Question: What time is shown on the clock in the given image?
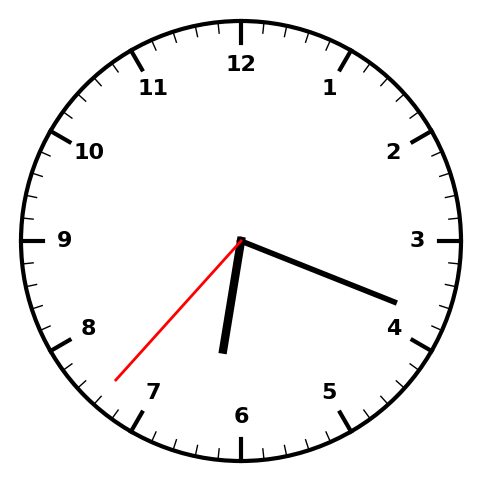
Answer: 06:18:37